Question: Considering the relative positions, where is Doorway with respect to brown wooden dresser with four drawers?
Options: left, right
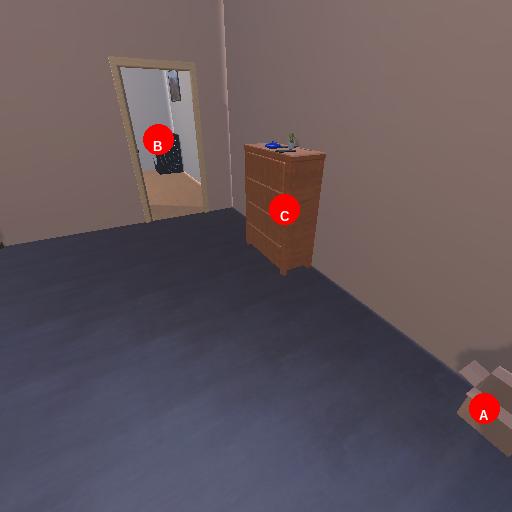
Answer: left